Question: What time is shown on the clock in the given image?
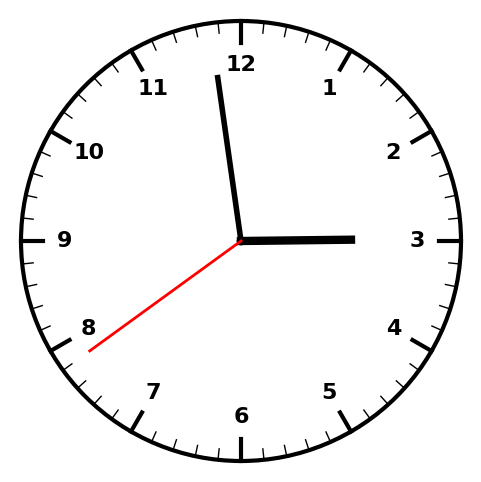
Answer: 02:58:39